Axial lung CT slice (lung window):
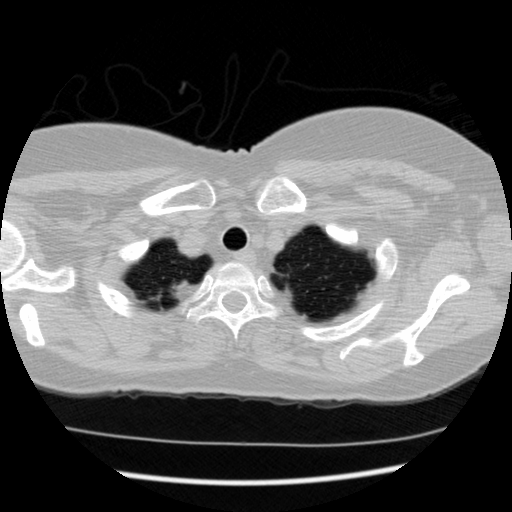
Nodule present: no